A 2-D grayscale encoding of one vibration snapshot from a rotor kit is shown. Diagnose the rotating machine from this image, choosing from: normal, misalignment, unbalance, looseness.
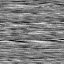
Answer: looseness